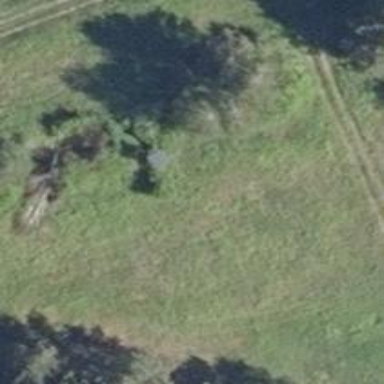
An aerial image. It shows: Shelter that serves as hunting stand.